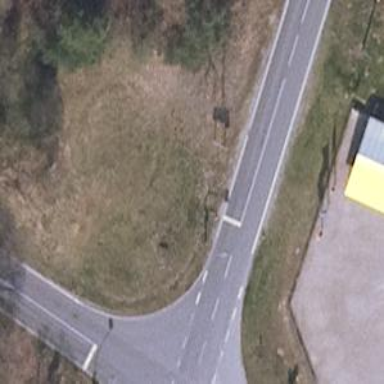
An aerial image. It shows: Road with traffic signals for signaling.